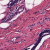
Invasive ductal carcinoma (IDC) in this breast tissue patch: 0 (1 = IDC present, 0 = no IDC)